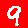
Digit: 9